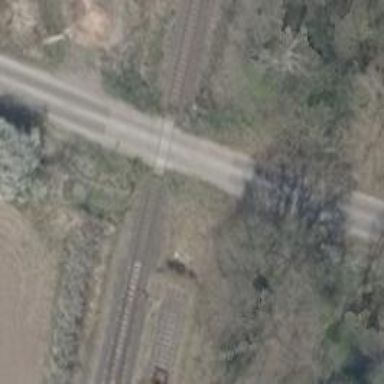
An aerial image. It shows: Railway level crossing.